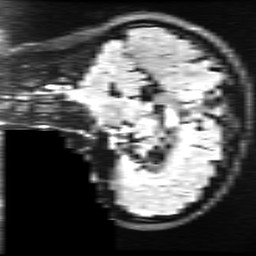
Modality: FLAIR
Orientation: sagittal
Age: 22
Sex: female
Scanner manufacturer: ge
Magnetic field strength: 3 T
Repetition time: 11 s
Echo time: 0.1497 s